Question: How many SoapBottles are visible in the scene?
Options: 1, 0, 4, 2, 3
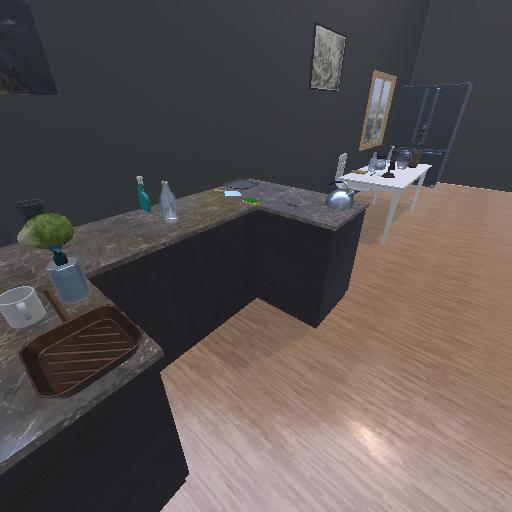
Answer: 1